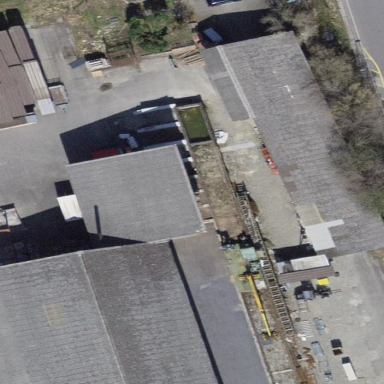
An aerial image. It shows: Industrial building.